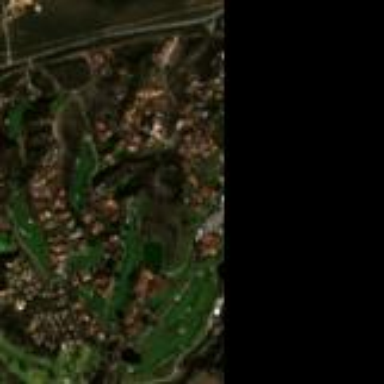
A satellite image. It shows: Golf course.